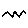
Label: zigzag